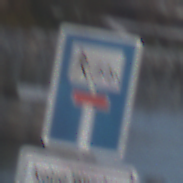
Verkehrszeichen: SackgasseRadverkehrFussgaengerDurchlaessig
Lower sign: HinweisGeaenderteVorfahrtVerkehrsfuehrungVerkehrsregelung3
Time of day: SunriseSunset
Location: Outdoor (Suburban)
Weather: PartlyCloudy
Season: NotSpecified
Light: Natural